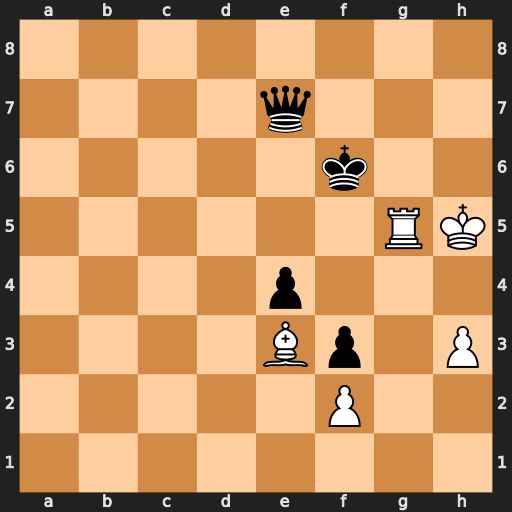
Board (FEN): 8/4q3/5k2/6RK/4p3/4Bp1P/5P2/8
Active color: w
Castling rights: -
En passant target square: -
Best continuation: Bd4+ Kf7 Rg7+ Ke6 Rxe7+